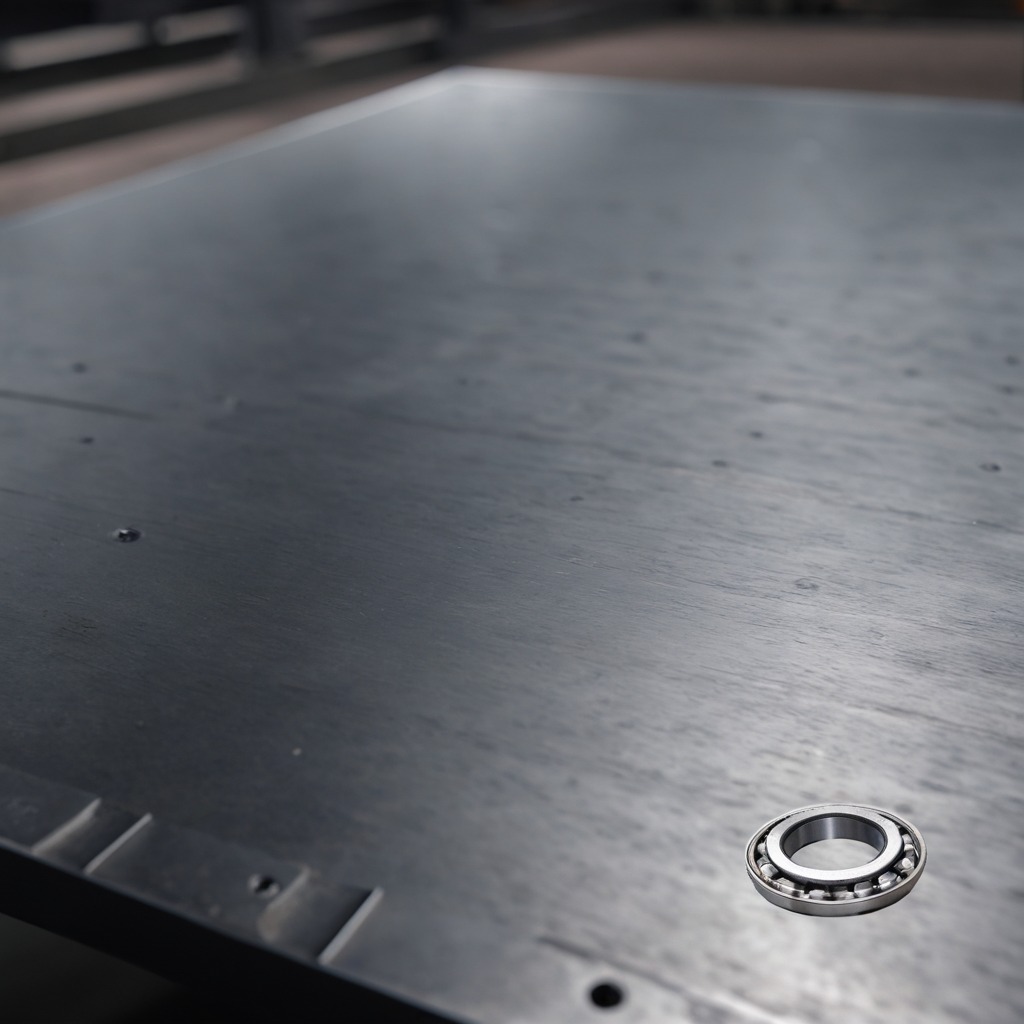
A metal ball bearing is lying on the cold steel table in a mining workshop.